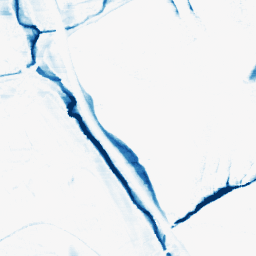
Category: morphological
Decomposition family: morphological_rect
Decomposition parameters: operation: closing
width: 20
height: 5
Upsampling method: quintic
Upsampling parameters: scale: 8
Upsampling scale: 8